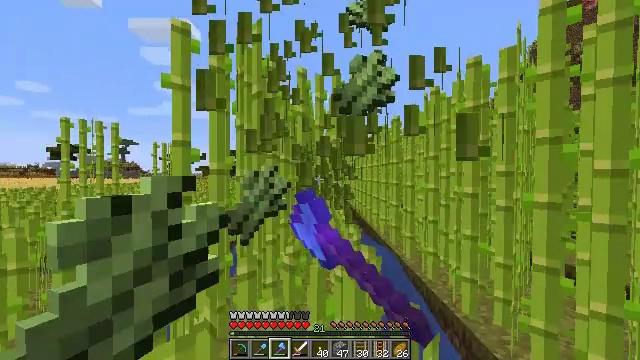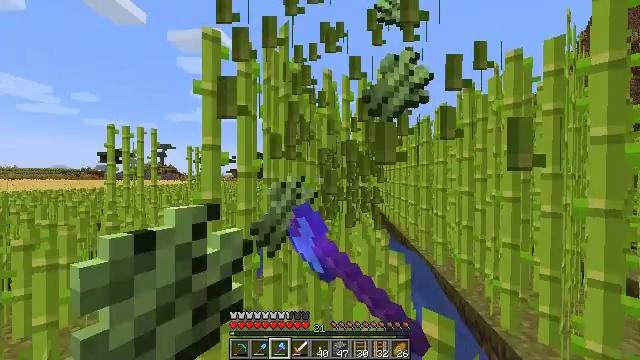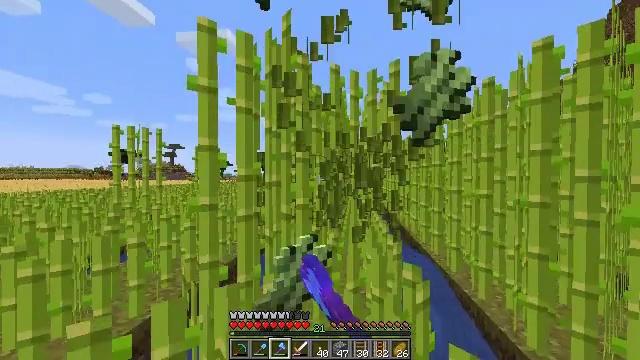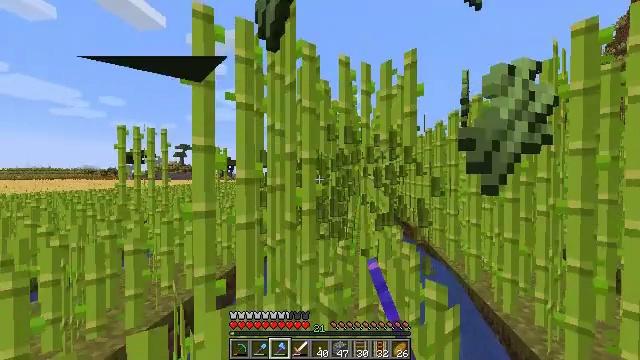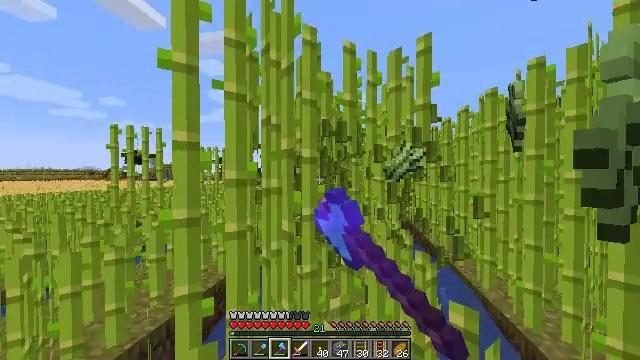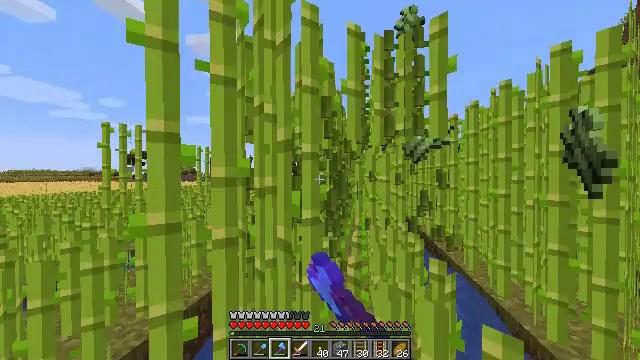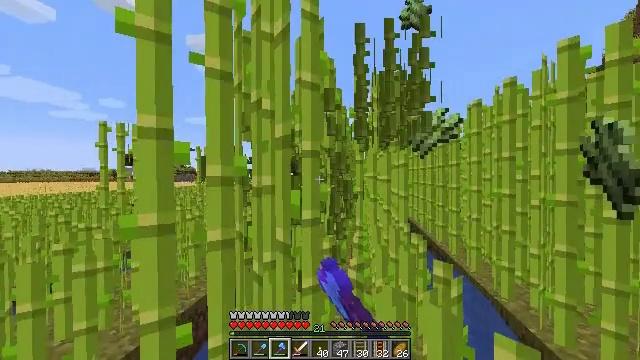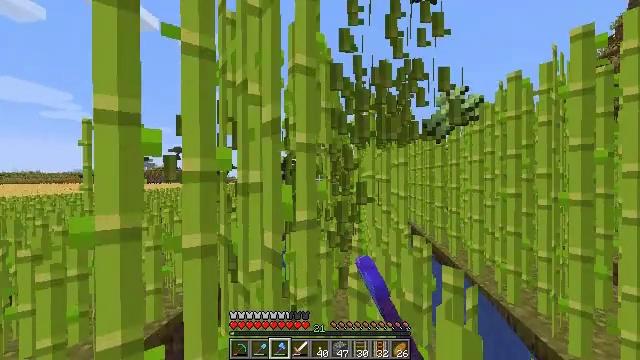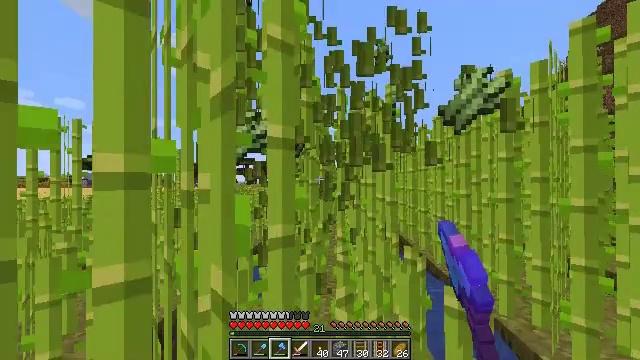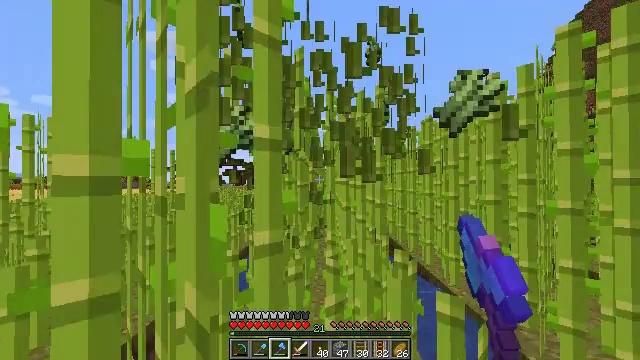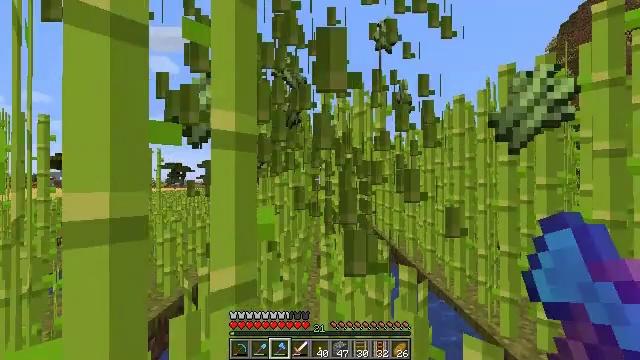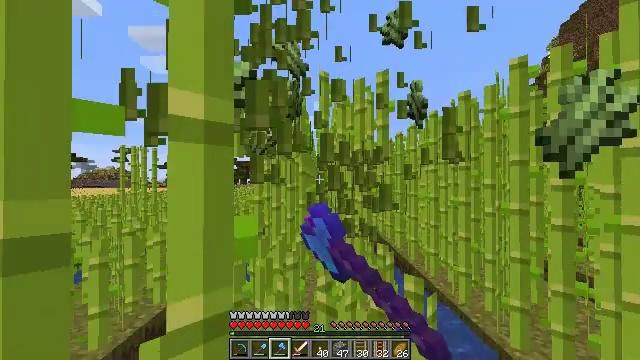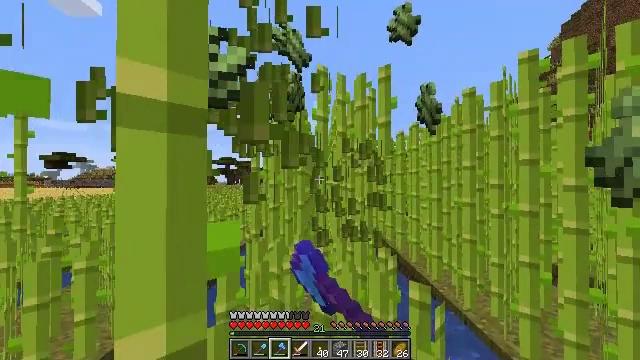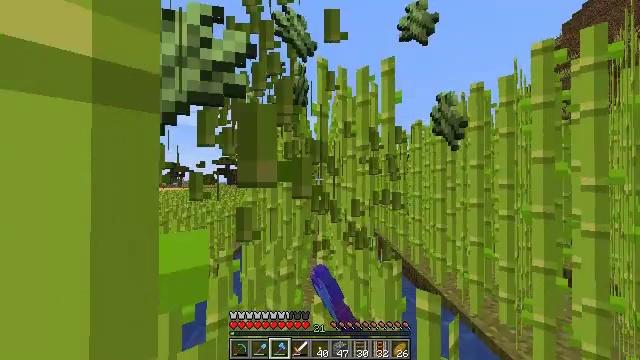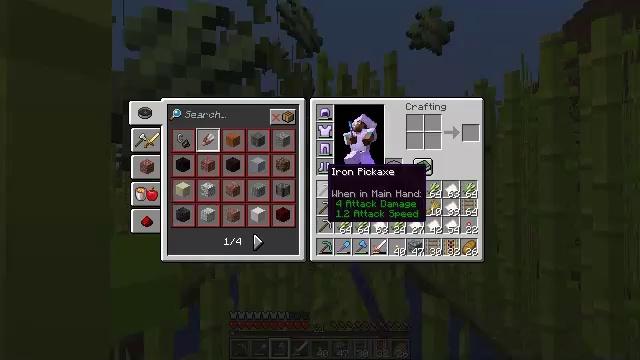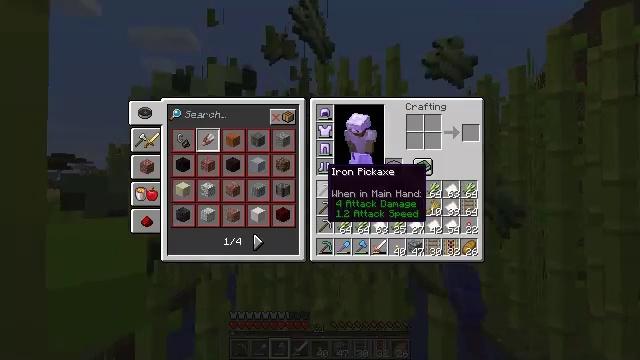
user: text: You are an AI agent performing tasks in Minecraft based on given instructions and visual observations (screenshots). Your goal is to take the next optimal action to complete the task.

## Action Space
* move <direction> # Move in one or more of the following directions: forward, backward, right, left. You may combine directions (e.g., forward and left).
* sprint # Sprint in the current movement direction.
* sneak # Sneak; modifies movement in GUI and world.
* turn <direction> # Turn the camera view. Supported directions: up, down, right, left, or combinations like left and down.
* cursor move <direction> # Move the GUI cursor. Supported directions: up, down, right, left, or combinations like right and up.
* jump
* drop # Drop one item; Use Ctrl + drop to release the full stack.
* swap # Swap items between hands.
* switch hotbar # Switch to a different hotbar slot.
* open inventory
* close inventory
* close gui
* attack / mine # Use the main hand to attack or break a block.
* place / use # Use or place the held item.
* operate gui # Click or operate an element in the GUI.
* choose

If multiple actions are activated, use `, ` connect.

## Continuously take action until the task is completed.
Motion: motion action
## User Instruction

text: Collect sugar cane near water sources.
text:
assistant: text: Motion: move forward, turn left, attack / mine
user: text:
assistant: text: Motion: move forward, turn left, attack / mine
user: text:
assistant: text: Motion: move forward, turn left, attack / mine
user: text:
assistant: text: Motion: move forward, attack / mine
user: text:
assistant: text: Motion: move forward, attack / mine
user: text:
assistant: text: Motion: move forward, attack / mine
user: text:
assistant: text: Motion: move forward, turn right, attack / mine
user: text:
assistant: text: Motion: move forward, turn right and up, attack / mine
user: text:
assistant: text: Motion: move forward, turn right, attack / mine
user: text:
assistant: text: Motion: move forward, turn right, attack / mine
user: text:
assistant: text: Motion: move forward, attack / mine
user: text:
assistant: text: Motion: move forward
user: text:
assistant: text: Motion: no_op
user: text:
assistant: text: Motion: close inventory
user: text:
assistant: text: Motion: close inventory
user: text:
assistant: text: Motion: close inventory
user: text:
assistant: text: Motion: open gui
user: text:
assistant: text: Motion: no_op
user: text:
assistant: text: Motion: no_op
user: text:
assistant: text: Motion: cursor move right and up
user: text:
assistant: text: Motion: cursor move right and up
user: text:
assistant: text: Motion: cursor move right and up
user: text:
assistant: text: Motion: cursor move right
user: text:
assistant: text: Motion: cursor move right
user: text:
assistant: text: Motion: no_op
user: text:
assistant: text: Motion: no_op
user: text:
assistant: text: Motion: no_op
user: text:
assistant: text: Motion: no_op
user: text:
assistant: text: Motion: no_op
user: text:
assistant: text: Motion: no_op